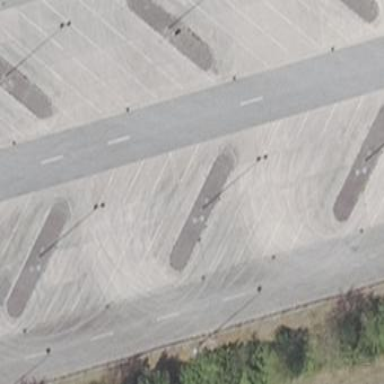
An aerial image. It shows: Parking area with surface.